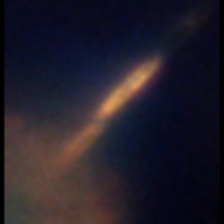
Taxon: Pennate
Group: Diatoms